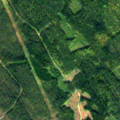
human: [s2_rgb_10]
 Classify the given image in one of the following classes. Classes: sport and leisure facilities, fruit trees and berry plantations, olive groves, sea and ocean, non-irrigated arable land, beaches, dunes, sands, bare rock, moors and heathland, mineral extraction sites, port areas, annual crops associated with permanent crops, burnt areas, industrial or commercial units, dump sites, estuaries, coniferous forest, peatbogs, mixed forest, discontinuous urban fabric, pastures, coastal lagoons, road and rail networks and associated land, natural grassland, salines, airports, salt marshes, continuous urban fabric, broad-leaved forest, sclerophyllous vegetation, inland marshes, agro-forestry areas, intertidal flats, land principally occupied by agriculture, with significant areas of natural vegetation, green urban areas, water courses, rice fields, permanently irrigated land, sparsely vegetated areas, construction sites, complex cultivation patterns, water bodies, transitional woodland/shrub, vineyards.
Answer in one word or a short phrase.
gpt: coniferous forest, mixed forest